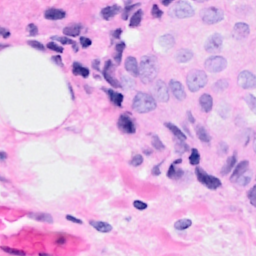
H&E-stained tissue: Breast